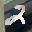
Label: 2